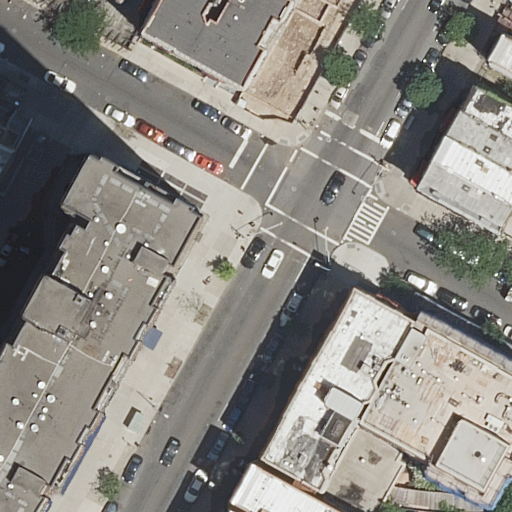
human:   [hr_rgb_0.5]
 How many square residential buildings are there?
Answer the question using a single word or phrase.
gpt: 0

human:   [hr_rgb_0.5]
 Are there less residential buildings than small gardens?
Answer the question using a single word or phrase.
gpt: no

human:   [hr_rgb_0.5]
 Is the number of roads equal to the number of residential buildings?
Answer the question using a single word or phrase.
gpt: no

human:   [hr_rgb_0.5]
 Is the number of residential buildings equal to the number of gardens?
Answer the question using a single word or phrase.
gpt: no

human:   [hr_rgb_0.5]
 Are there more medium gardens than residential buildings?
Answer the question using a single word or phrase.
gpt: no

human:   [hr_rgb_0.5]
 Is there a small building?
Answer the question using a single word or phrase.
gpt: yes

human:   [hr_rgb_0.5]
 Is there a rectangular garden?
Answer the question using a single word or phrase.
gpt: yes

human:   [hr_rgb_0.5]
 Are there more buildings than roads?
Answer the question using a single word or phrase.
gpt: yes

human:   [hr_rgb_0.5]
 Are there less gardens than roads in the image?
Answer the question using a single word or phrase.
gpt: yes

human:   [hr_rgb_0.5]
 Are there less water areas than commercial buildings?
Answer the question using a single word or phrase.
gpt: no

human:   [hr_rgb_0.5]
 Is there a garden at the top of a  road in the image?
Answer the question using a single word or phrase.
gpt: yes

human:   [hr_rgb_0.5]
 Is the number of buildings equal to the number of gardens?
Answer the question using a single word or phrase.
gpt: no

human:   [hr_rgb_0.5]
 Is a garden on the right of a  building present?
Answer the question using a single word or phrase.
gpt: yes

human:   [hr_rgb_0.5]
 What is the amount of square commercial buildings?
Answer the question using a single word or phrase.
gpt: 0

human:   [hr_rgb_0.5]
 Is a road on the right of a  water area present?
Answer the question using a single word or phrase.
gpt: no

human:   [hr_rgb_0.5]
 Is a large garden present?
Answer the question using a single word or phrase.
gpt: no

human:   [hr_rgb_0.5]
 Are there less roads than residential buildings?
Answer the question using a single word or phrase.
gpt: yes

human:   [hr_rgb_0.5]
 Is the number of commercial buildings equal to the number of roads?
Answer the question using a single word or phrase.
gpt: no

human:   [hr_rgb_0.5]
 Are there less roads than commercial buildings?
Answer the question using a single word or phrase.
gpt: no

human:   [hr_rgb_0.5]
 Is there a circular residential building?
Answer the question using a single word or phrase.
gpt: no

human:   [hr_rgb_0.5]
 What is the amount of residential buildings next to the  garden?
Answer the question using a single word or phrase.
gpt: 12

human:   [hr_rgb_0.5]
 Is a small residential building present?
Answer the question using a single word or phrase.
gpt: yes

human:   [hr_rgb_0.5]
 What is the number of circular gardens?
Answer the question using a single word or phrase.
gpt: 0

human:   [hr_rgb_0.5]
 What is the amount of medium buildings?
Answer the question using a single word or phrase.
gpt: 5

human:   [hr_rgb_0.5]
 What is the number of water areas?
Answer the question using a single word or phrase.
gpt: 0

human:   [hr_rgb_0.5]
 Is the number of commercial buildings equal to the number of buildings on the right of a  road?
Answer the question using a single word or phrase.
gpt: no

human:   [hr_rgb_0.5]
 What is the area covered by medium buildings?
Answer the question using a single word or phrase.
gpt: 1647m2

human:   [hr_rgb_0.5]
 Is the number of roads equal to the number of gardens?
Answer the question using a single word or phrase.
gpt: no

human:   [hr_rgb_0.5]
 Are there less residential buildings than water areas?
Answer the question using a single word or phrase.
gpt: no

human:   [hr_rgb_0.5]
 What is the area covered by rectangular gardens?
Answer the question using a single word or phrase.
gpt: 74m2

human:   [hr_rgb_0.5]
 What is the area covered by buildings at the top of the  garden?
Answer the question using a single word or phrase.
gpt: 393m2

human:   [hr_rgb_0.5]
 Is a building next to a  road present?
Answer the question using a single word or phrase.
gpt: yes

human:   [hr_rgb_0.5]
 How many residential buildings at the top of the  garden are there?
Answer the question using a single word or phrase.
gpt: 2

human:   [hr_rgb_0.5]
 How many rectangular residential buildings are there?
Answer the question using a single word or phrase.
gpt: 7

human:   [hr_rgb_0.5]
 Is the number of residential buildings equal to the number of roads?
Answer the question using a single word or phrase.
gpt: no

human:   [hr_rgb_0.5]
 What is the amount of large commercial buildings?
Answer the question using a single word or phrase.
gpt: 0